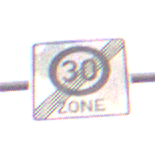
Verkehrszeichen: EndeZone30
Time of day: SunriseSunset
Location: Outdoor (Nature)
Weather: PartlyCloudy
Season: NotSpecified
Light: Natural